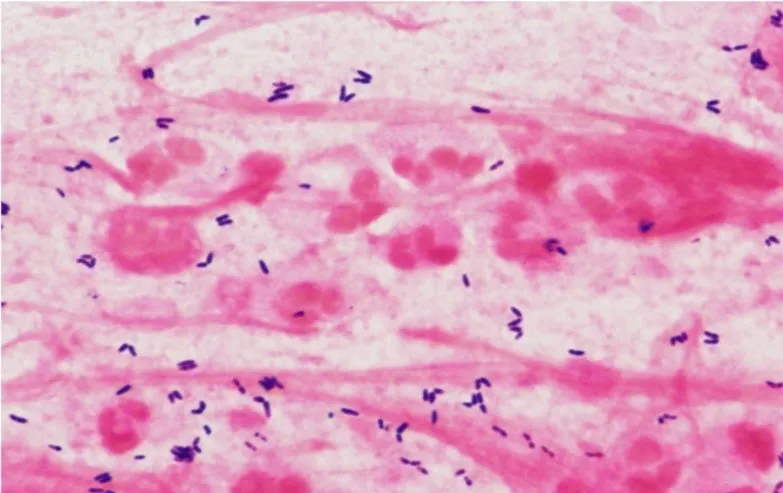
Gram-stain observed in sputum from patient with Corynebacterial pneumonia. A sputum sample collected from the patient in Case 1 depicts Gram-positive bacilli (purple) within and surrounding polymorphonuclear cells (pink). The "club-shaped" appearance pathognomonic for the group "Coryneform" is appreciated.
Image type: pathology (gram)